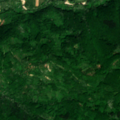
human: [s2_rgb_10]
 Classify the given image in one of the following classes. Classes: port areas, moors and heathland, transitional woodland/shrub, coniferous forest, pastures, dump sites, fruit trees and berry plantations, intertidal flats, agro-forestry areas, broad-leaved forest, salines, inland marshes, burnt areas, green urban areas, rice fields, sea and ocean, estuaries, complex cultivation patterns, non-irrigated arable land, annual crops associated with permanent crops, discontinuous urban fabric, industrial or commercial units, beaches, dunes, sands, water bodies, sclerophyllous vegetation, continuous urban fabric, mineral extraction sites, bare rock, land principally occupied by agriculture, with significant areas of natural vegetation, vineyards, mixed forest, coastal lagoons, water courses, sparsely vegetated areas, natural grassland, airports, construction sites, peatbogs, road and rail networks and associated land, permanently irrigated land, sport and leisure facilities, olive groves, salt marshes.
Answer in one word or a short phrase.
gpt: land principally occupied by agriculture, with significant areas of natural vegetation, broad-leaved forest, transitional woodland/shrub